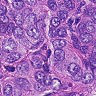
Metastatic tissue present: yes